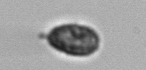
Label: Pseudochattonella_farcimen